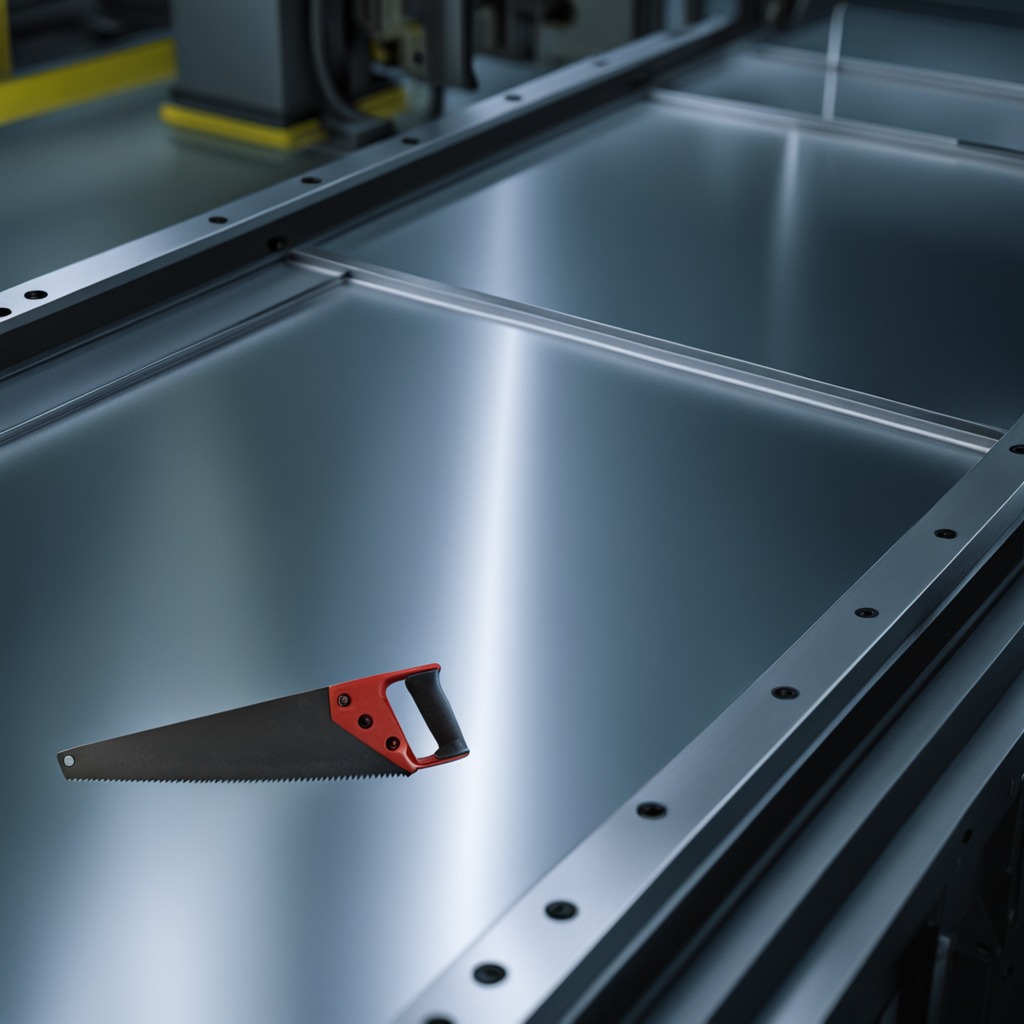
A metal saw is lying on a metal table in a machine shop under fluorescent lights.